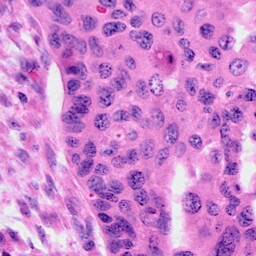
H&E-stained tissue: Cervix